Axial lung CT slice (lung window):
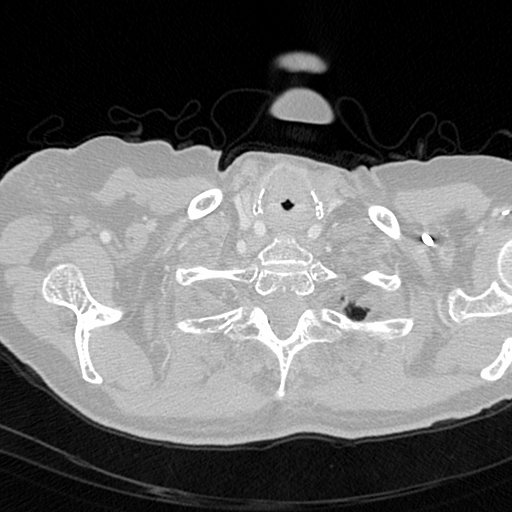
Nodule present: no